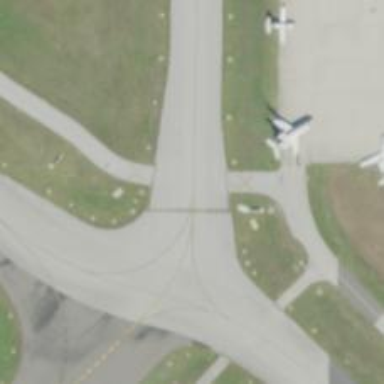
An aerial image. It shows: Image of taxiway at airport.